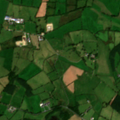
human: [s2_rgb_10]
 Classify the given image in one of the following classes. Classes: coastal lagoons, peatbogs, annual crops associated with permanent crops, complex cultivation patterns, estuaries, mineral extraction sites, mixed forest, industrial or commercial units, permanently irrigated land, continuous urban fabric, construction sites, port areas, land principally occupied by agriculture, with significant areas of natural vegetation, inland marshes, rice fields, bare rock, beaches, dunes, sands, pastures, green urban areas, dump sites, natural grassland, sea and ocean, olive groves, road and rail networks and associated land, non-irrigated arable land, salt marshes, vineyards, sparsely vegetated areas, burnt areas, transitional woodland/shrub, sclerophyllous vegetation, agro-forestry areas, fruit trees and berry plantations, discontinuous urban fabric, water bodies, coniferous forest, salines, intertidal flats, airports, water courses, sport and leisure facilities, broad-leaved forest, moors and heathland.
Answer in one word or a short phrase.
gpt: pastures, water bodies